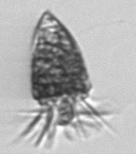
Label: Strombidium_tintinnodes